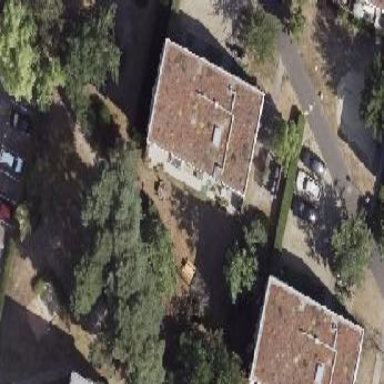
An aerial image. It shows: Residential building with flat roof.